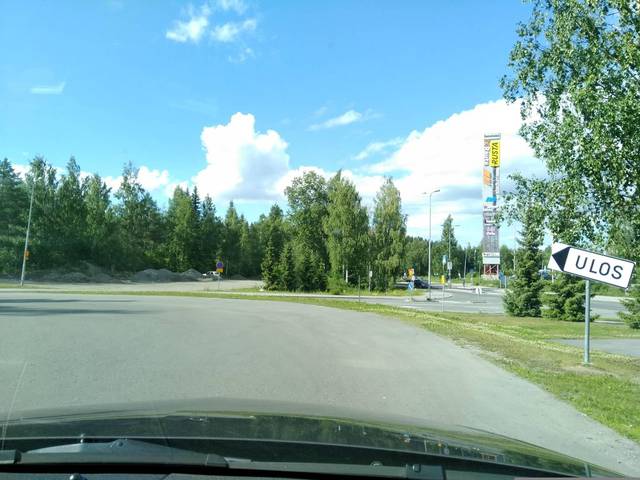
Region: Finland
Coordinates: 62.873, 27.623